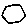
Label: hexagon